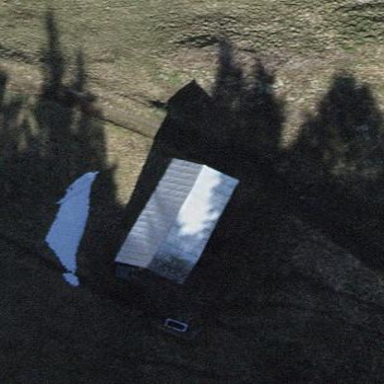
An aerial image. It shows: Shed.